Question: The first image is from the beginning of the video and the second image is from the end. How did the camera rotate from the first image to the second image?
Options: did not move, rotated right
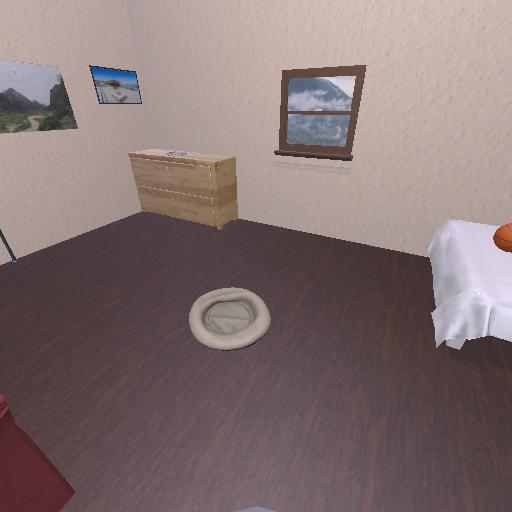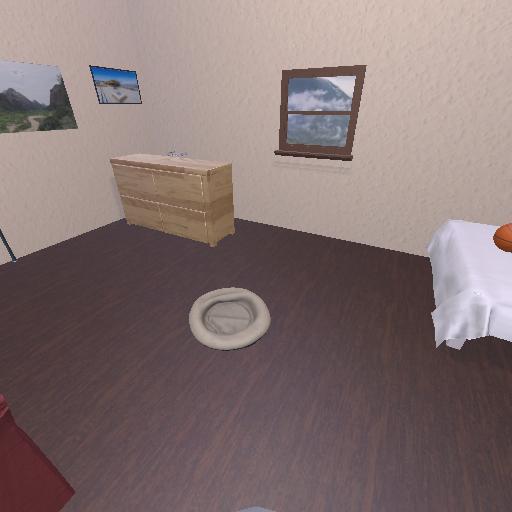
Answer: did not move